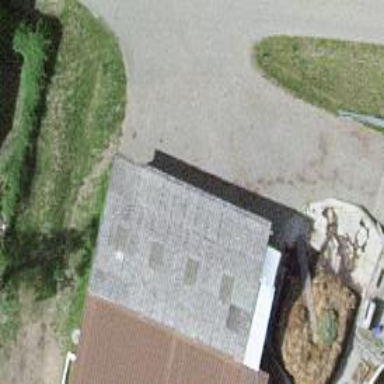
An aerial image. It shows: Shed building.